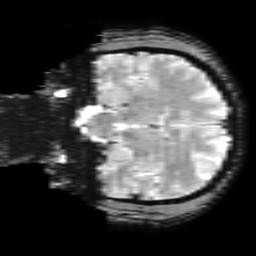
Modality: T2starw
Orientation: coronal
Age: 47
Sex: male
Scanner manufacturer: ge
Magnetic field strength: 3 T
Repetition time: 0.65 s
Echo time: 0.02 s